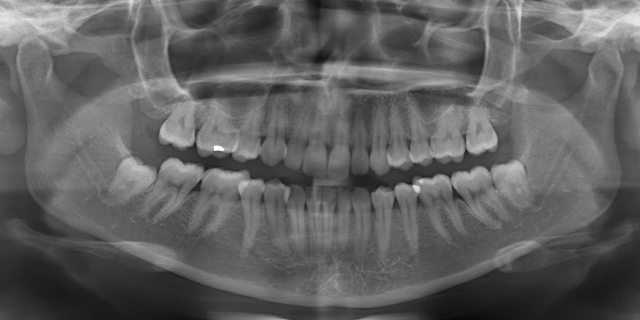
adult